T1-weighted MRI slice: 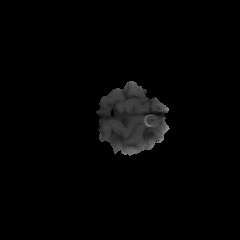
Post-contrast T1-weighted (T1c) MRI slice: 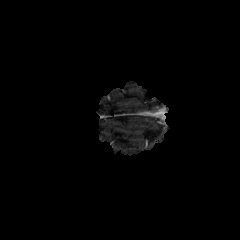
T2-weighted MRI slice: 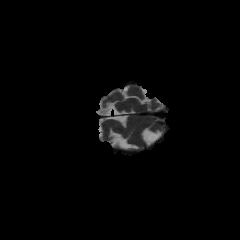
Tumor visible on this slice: no